Field crop: maize
Growth stage: 2
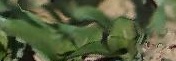
Species: maize